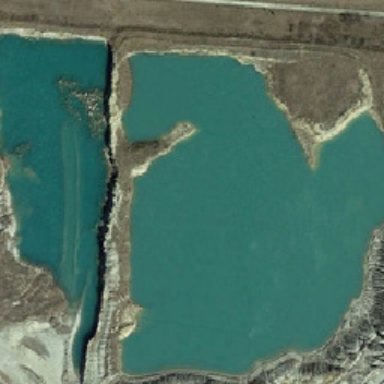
The bare land has two ponds with white banks near white lines .